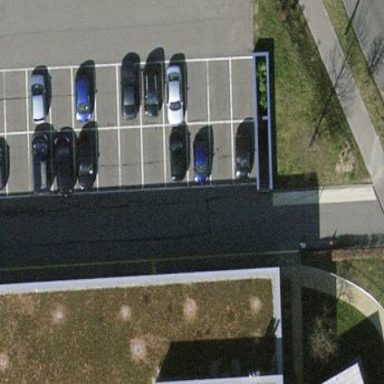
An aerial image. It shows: Parking space.